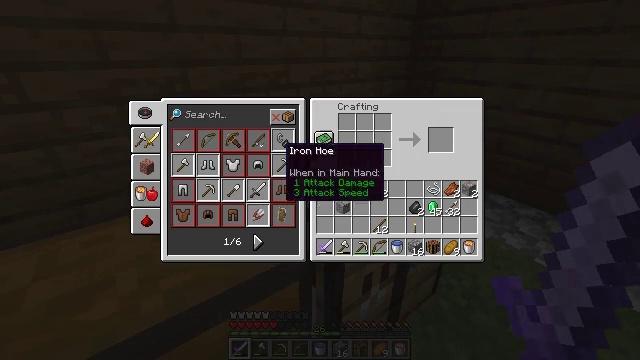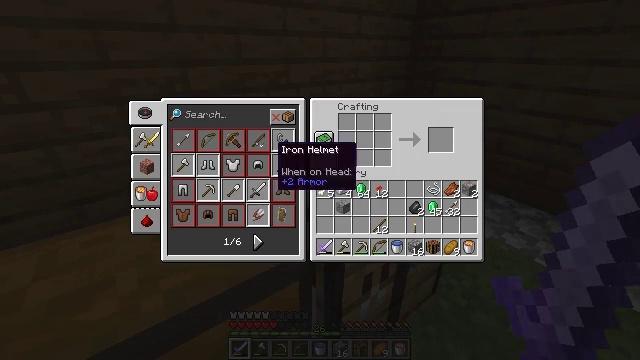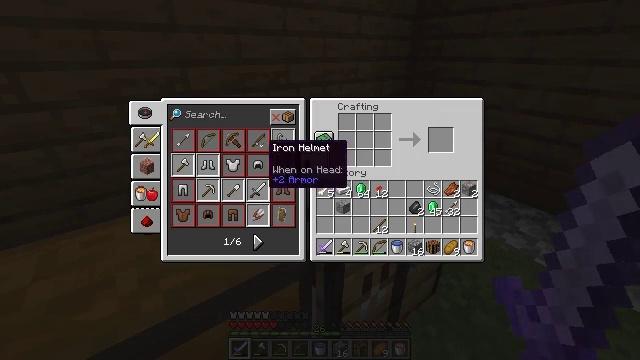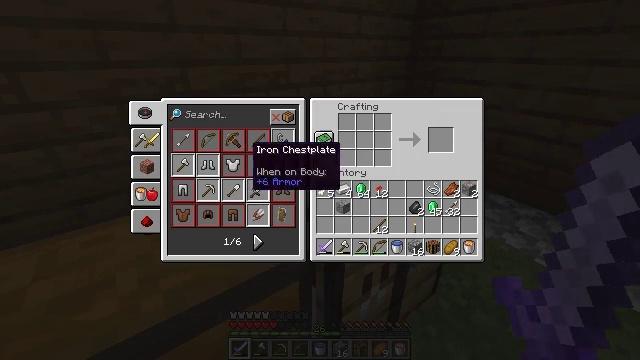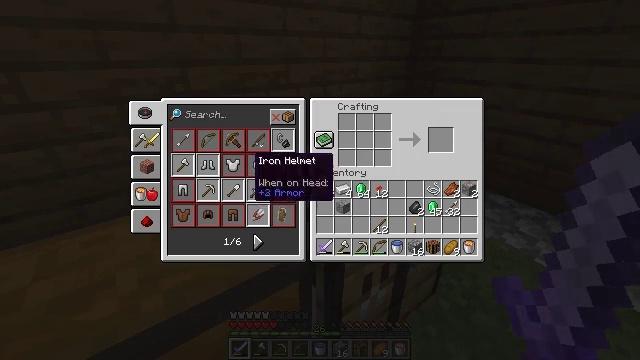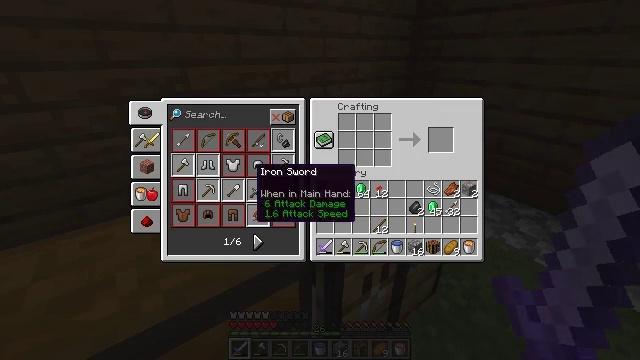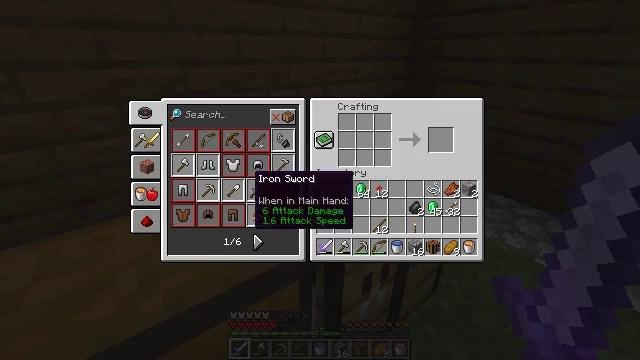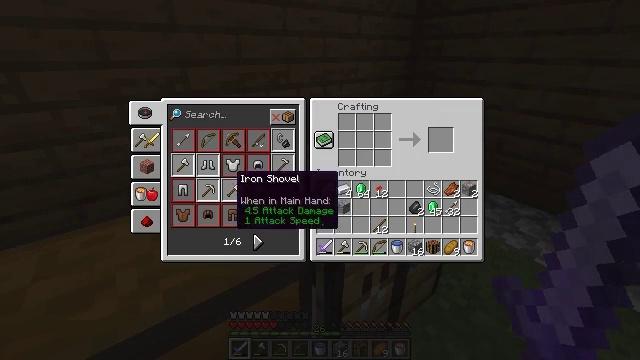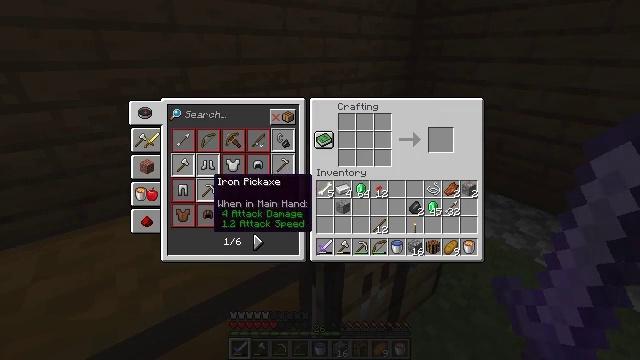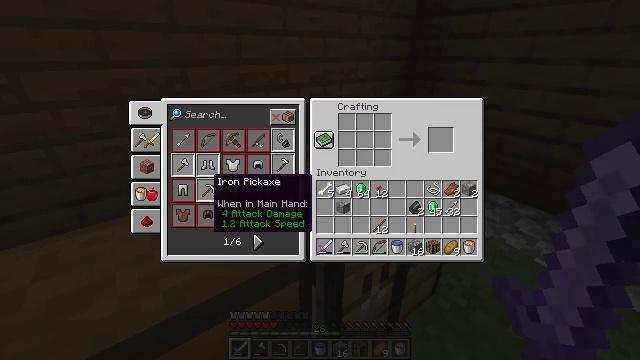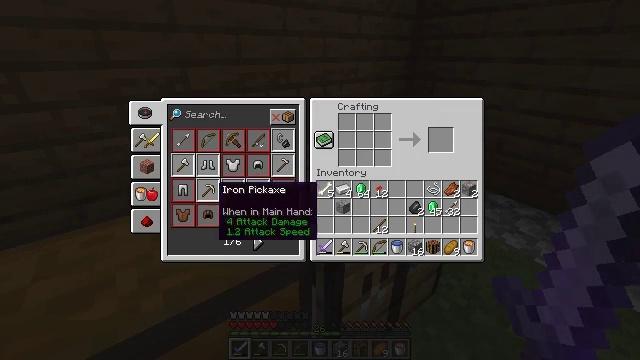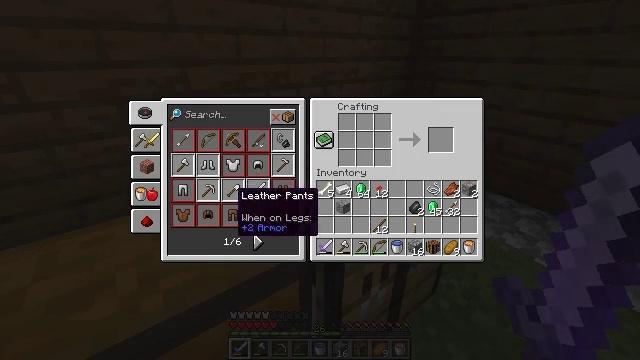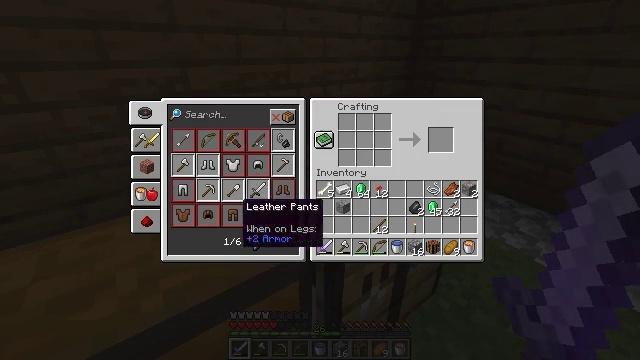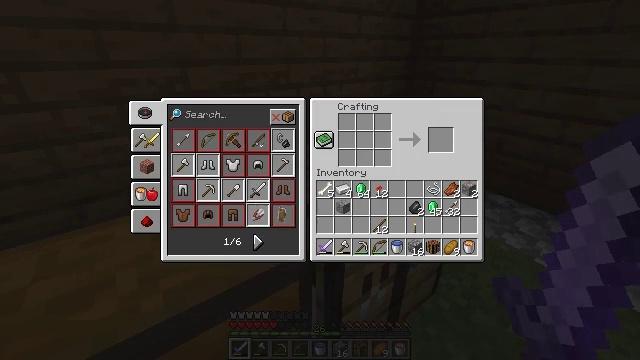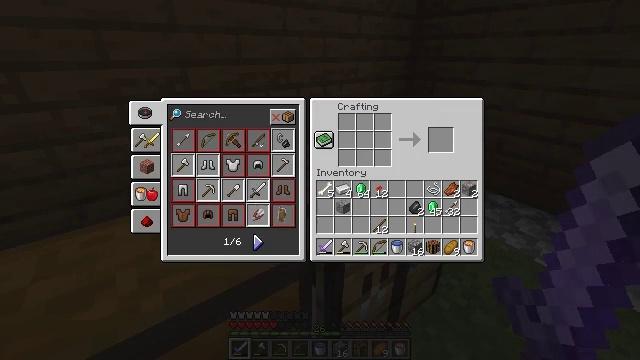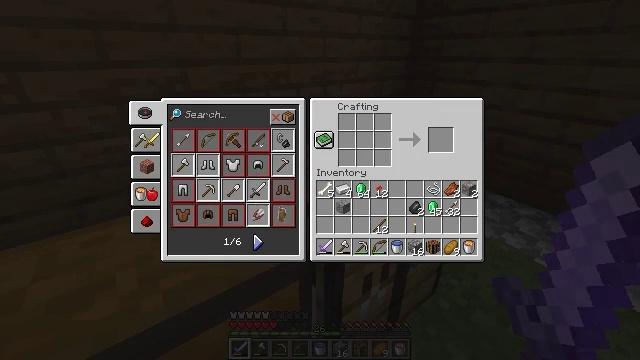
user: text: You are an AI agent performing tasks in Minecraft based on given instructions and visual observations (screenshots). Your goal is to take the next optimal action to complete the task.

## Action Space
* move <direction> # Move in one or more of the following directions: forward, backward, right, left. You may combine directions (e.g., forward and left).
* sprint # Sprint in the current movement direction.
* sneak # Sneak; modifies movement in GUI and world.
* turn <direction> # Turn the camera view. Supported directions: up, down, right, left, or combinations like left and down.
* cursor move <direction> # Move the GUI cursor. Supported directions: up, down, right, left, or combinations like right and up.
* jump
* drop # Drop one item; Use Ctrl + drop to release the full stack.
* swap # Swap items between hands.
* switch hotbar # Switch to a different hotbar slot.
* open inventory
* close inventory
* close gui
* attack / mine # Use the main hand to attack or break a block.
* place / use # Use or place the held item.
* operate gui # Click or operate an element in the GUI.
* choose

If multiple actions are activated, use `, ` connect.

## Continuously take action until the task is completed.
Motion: motion action
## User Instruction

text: Use a crafting table to make a smithing table.
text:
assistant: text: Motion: cursor move left
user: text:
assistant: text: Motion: cursor move left
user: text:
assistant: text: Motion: cursor move left
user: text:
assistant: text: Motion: cursor move down
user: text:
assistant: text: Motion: cursor move down
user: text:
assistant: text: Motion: no_op
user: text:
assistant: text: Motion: cursor move left
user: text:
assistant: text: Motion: cursor move left
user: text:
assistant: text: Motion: no_op
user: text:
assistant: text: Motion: cursor move down
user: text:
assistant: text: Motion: cursor move right
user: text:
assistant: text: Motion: cursor move down
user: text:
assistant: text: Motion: cursor move right and down
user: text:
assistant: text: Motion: cursor move right
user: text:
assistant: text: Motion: no_op
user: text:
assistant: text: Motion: no_op
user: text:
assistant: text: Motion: no_op
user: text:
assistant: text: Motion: no_op
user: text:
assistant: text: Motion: no_op
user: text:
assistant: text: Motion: no_op
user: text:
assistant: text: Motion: operate gui
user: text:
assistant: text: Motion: operate gui
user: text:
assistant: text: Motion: no_op
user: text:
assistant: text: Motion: no_op
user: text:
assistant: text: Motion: cursor move right and up
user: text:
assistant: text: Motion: cursor move right and up
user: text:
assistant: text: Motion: cursor move right and up
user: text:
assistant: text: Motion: cursor move right and up
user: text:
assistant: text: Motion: no_op
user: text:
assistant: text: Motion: no_op